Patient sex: F
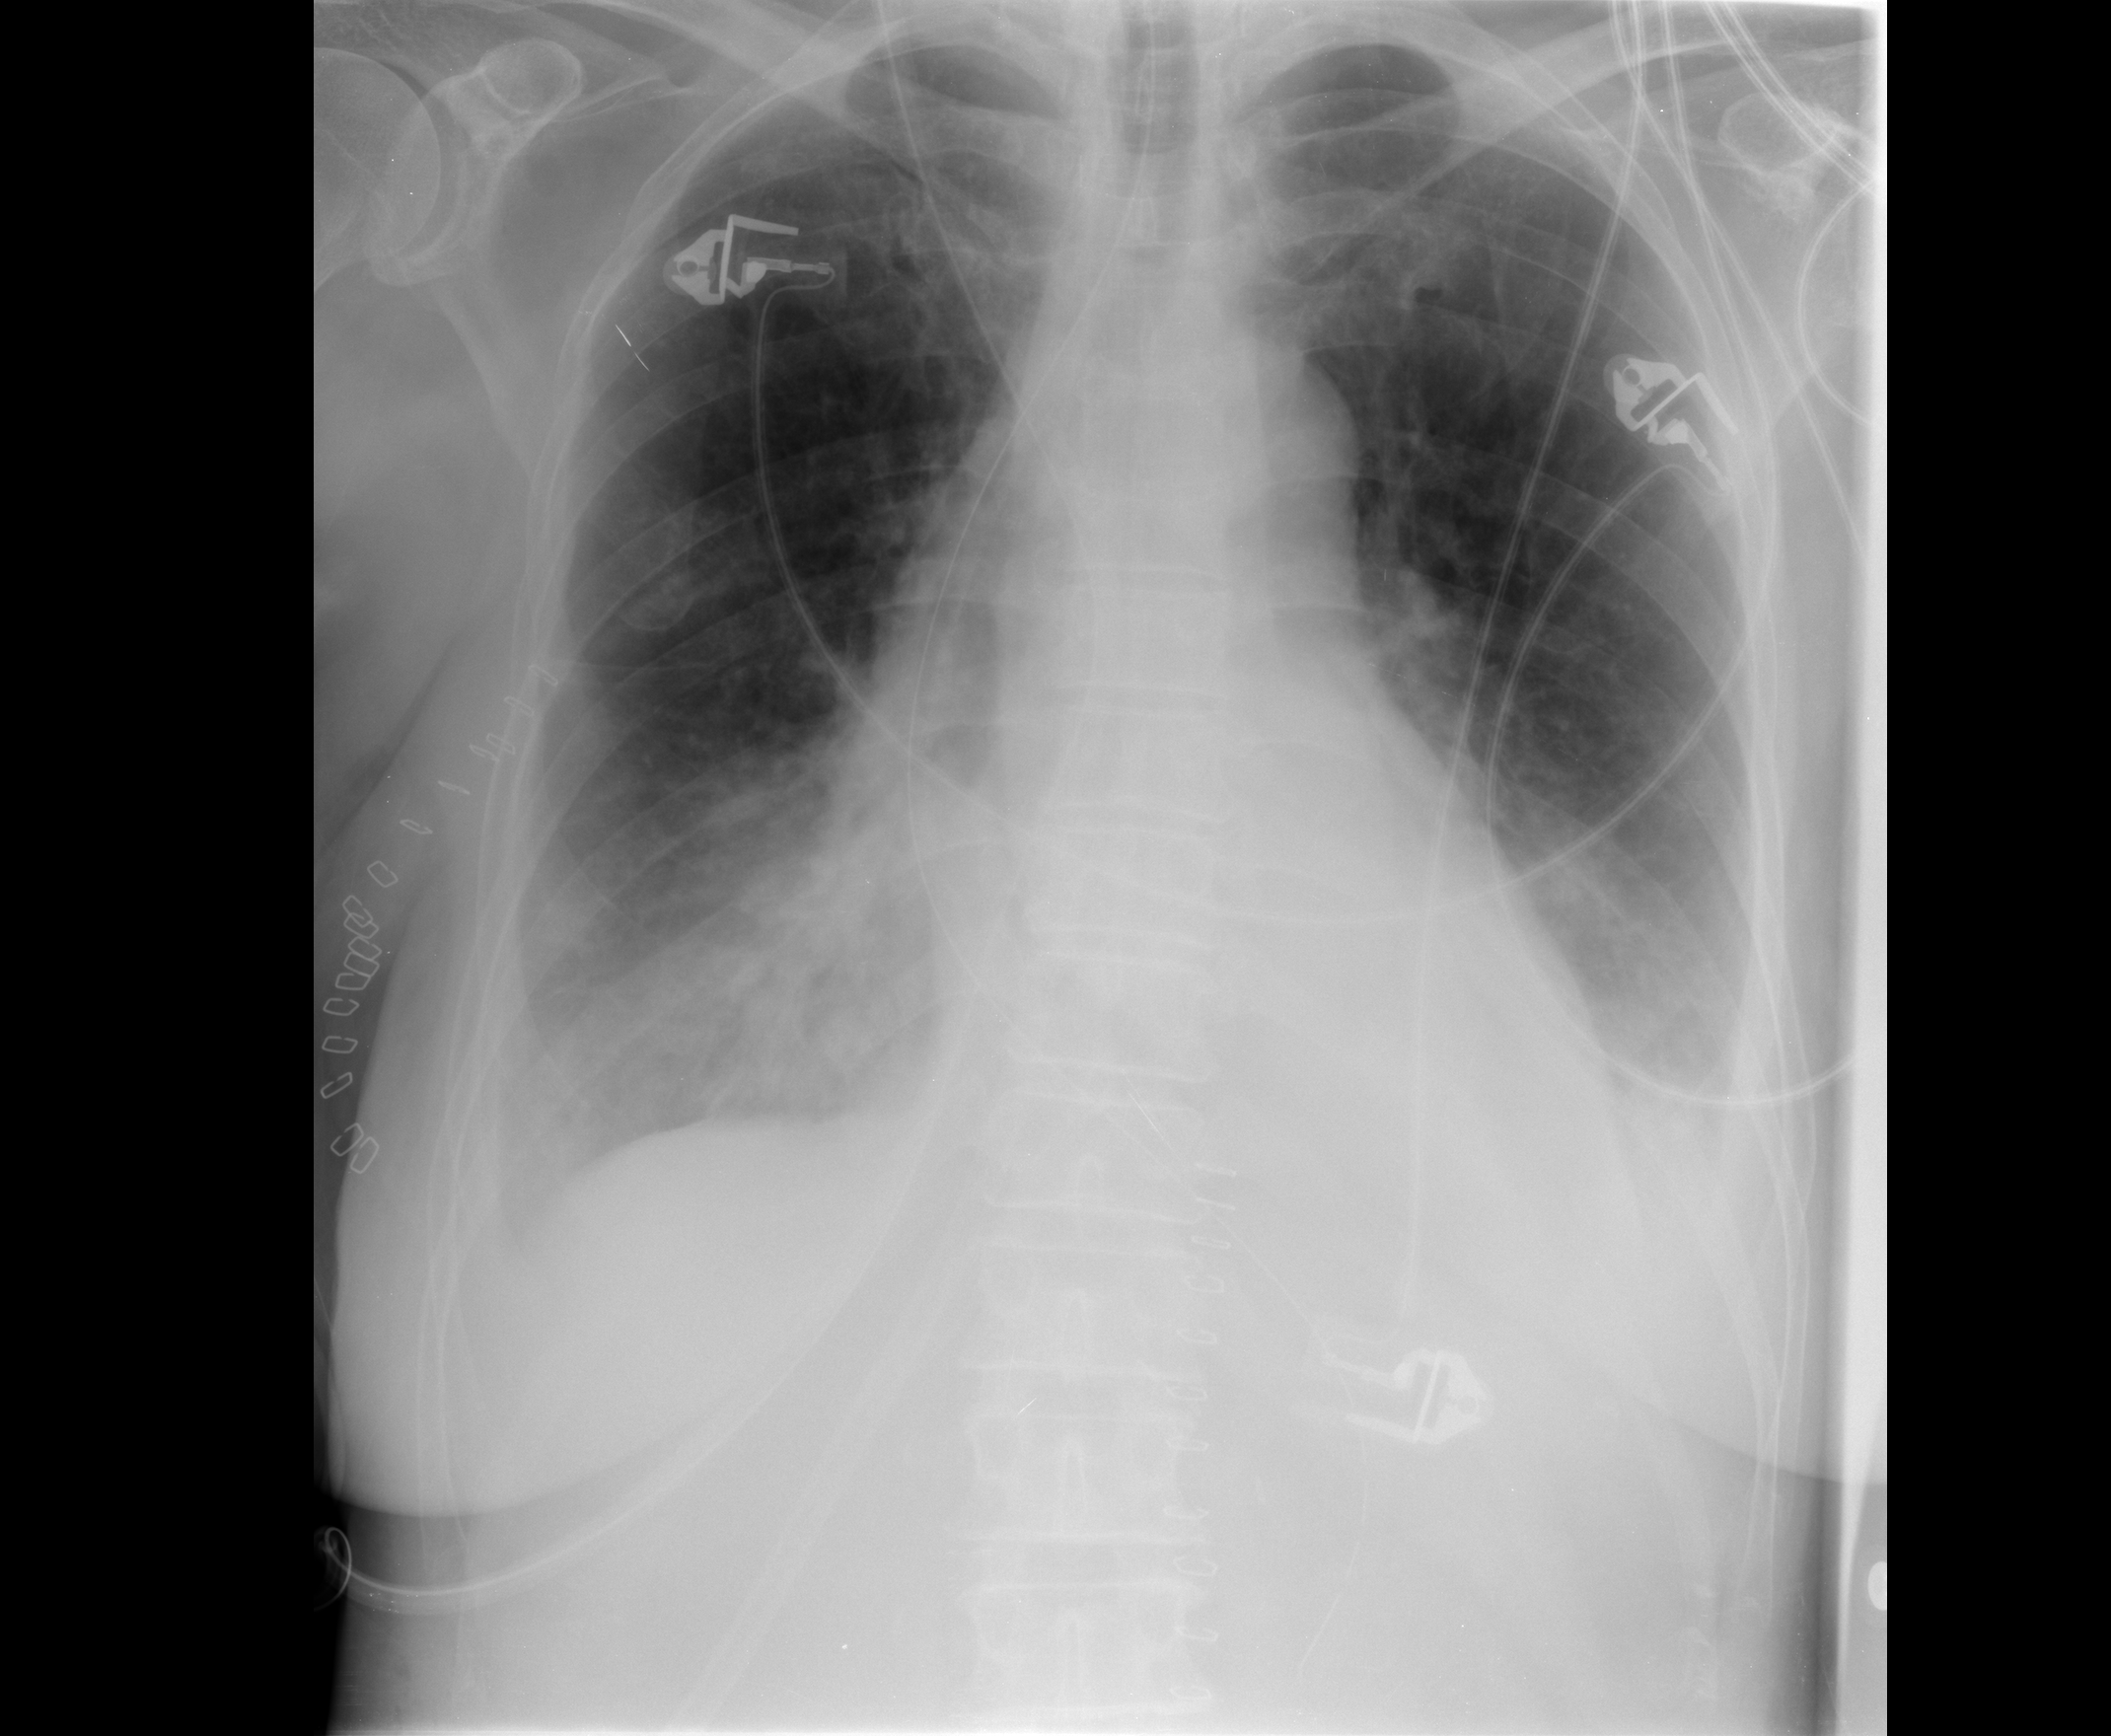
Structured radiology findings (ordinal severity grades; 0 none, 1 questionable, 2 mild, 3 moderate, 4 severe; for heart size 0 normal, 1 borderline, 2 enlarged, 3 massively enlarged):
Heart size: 0
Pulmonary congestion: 0
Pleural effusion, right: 2
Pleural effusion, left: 2
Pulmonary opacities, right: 2
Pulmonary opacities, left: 1
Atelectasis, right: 2
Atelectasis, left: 2